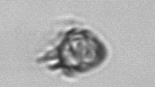
Label: Ciliophora